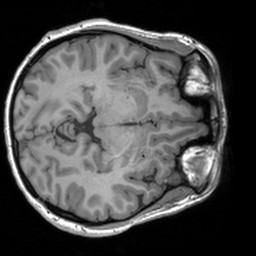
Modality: T1w
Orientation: axial
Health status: healthy
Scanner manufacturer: siemens
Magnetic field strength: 3 T
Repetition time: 1.9 s
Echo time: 0.00226 s